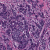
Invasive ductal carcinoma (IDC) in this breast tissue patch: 0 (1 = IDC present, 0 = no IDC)